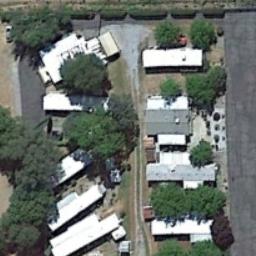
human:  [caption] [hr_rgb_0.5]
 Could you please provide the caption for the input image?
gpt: The mobile home park is on the grass next to the road .

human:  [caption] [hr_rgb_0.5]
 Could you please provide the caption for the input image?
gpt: Many trees are in the mobile home park .

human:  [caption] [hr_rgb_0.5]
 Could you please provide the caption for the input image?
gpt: Here are four rows of white mobile homes .

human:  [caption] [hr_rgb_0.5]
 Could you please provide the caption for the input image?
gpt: The mobile home park has some white mobile homes and some trees are among these mobile homes .

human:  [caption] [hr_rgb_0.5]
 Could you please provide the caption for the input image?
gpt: There are some white buildings and green trees in the mobile home park .